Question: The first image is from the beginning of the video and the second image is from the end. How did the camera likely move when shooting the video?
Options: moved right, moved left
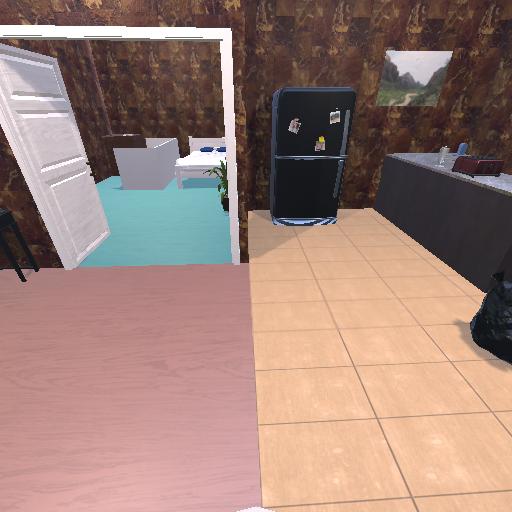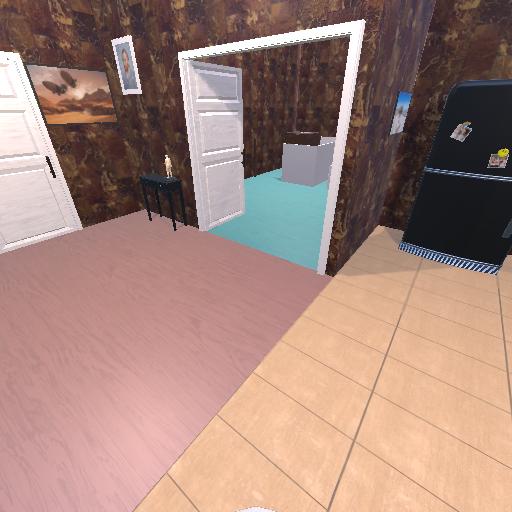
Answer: moved right